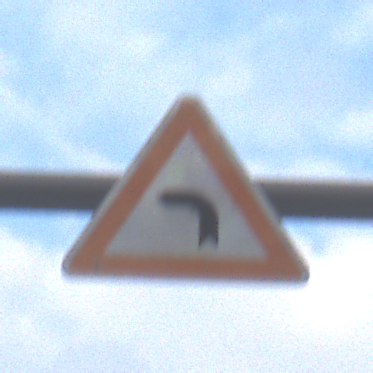
Verkehrszeichen: KurveLinks
Umgebung: Outdoor, Urban
Tageszeit: MorningAfternoon
Wetter: Overcast
Licht: Natural
Jahreszeit: NotSpecified
Kontrast: LowContrast